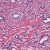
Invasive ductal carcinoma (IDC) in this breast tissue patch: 1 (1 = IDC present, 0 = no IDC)